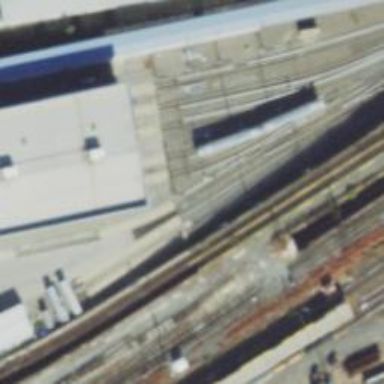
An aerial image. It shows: Electrified rail yard for railway service.